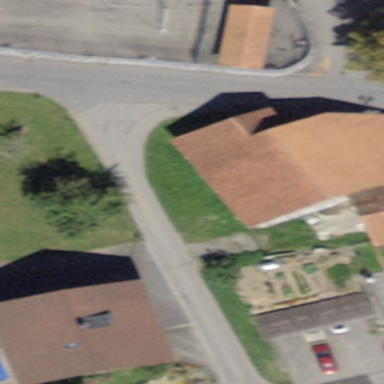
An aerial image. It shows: Barn.